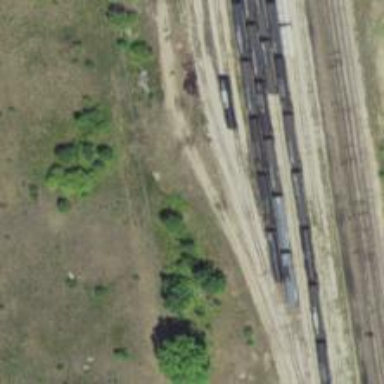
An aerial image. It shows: Railway siding for service.